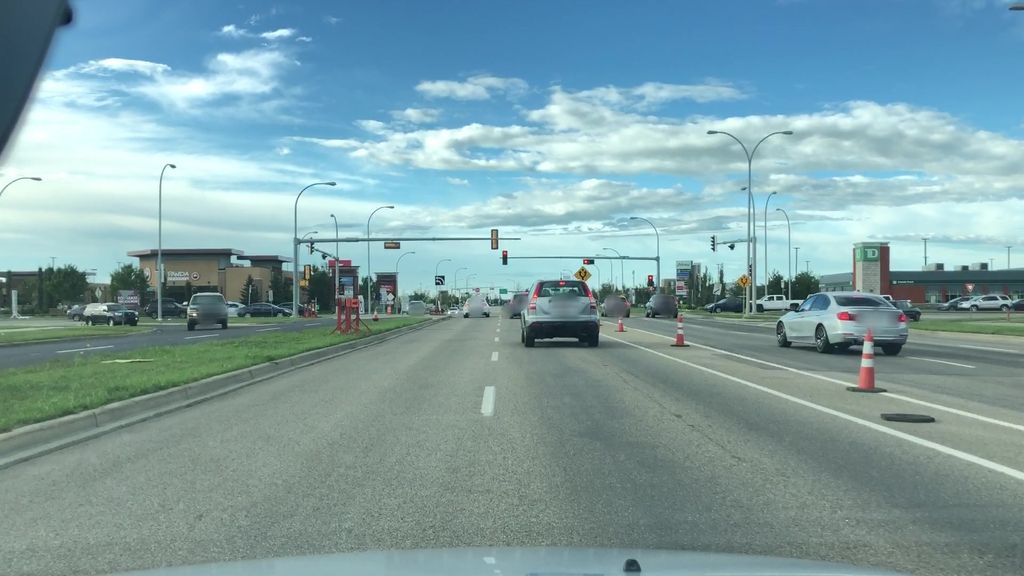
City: edmonton